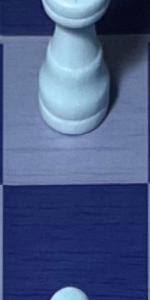
Label: Empty